Field crop: maize
Growth stage: 2
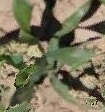
Species: maize